Aerial crown-view tile of a tropical tree (Barro Colorado Island, Panama), acquired 20250915:
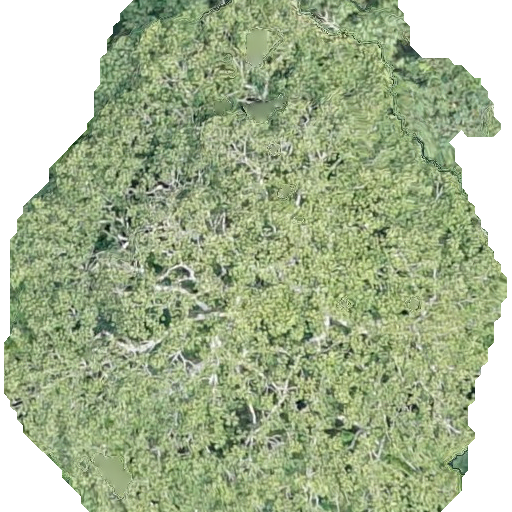
Species: Sterculia apetala
GBIF accepted scientific name: Sterculia apetala
Crown area: 345.499 m²